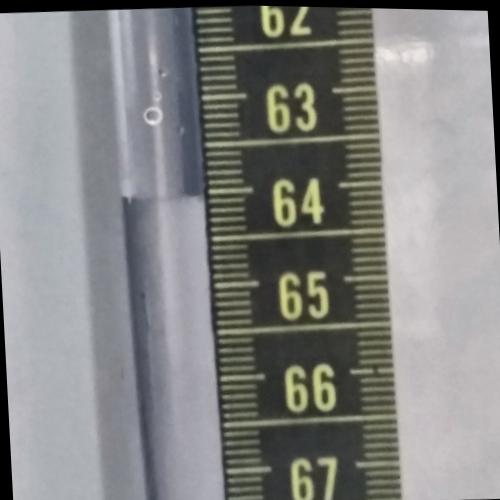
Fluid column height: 64.0 cm